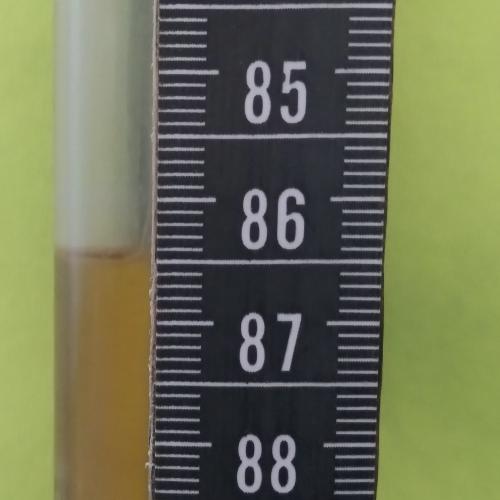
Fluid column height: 86.4 cm